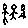
Label: star